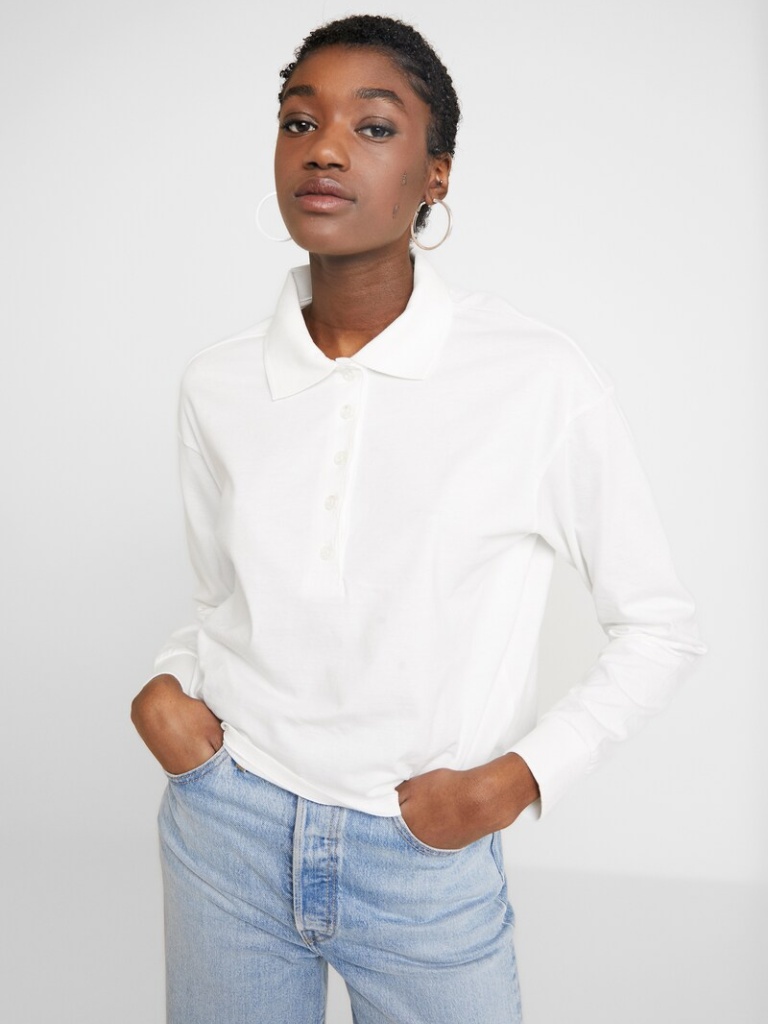
cotton relaxed a long-sleeved with the sleeves down cropped length Untucked collared shirt